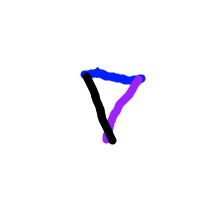
Shape: triangle